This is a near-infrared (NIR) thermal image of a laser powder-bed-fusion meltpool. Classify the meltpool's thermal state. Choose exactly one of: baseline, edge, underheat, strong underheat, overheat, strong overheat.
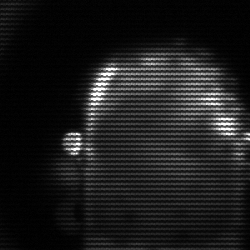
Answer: baseline